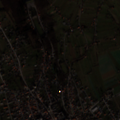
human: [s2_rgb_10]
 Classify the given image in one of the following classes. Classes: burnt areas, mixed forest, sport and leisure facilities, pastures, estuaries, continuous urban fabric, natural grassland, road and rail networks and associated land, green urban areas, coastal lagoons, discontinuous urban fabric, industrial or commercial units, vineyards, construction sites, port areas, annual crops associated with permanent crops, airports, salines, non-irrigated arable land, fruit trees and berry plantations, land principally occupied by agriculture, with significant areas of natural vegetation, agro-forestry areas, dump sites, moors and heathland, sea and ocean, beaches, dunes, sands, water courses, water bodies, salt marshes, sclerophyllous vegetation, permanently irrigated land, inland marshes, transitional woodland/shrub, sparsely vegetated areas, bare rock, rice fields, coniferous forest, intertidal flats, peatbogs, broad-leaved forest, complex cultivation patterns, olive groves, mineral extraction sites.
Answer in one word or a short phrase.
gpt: discontinuous urban fabric, non-irrigated arable land, vineyards, broad-leaved forest